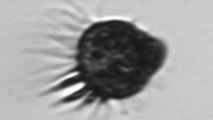
Label: Strombidium_morphotype2